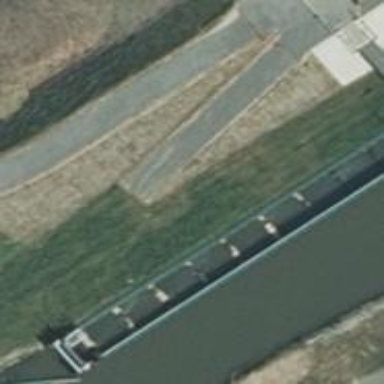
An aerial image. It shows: Water feature designed as fish pass.